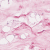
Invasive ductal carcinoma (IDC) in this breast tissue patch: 0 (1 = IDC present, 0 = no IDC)